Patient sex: F
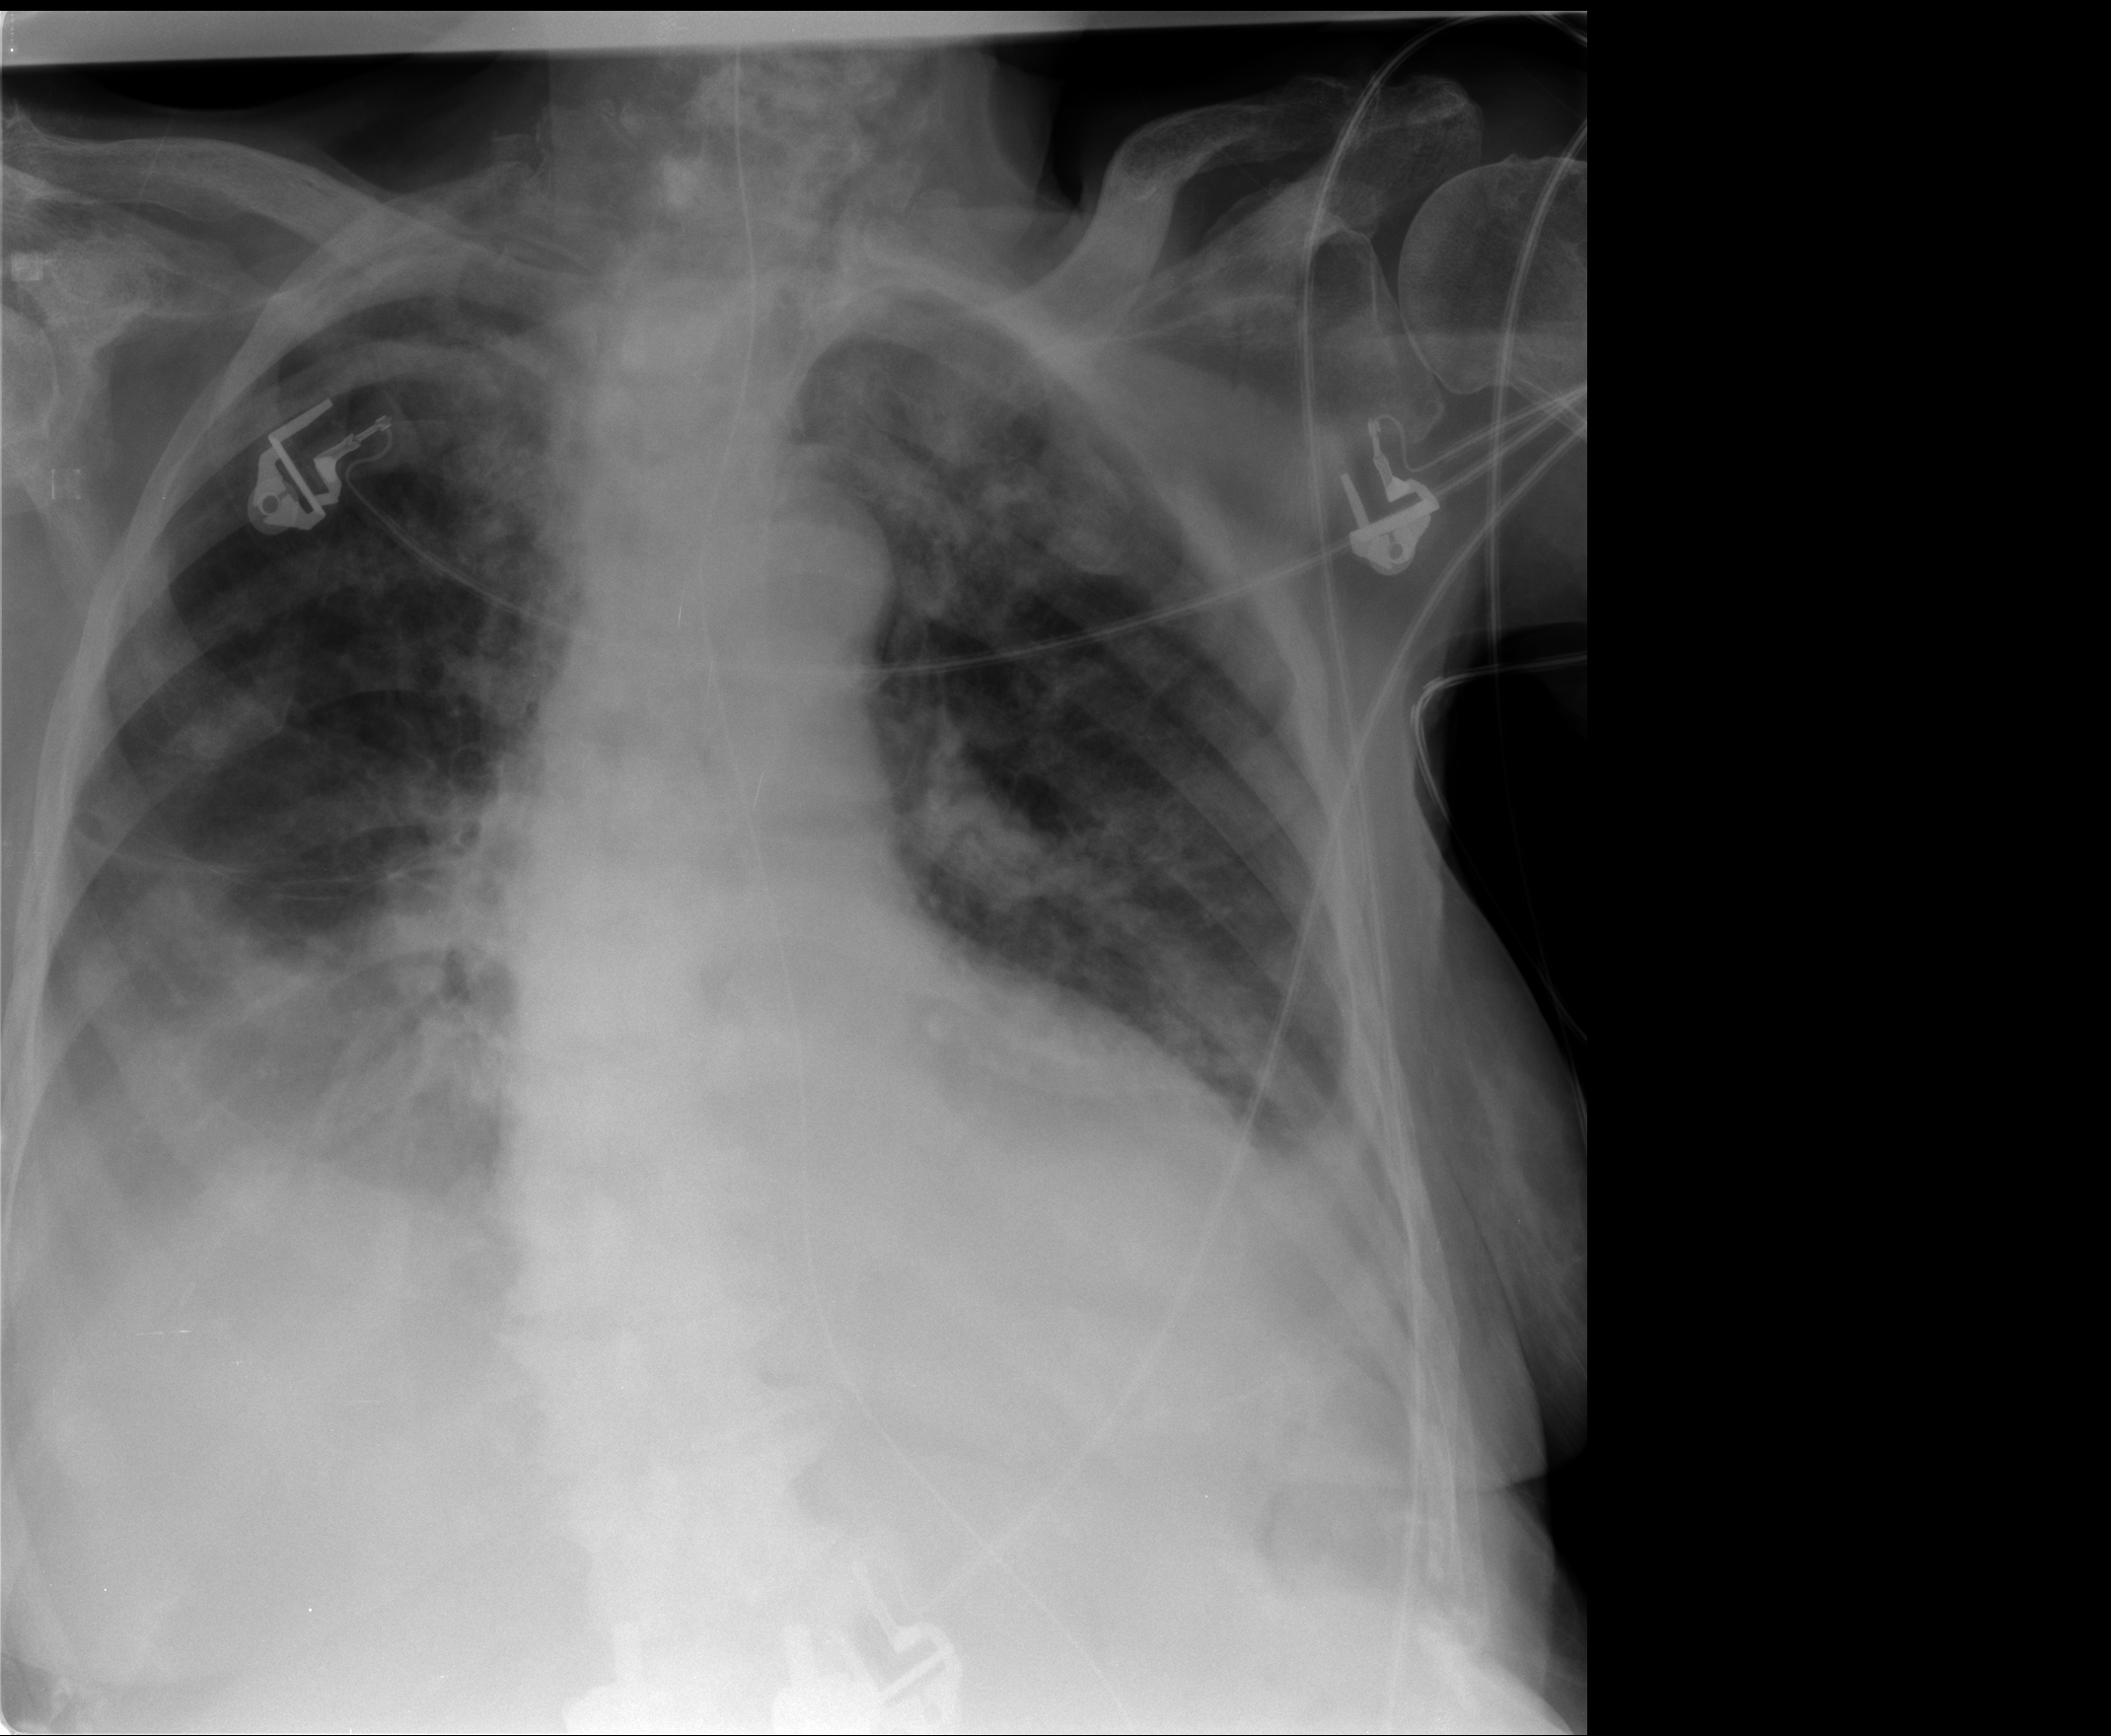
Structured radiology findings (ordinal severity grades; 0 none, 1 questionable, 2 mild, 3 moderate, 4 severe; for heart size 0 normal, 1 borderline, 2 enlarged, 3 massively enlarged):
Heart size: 1
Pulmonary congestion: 1
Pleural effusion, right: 2
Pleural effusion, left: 2
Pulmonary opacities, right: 2
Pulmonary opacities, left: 2
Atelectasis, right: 2
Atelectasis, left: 2